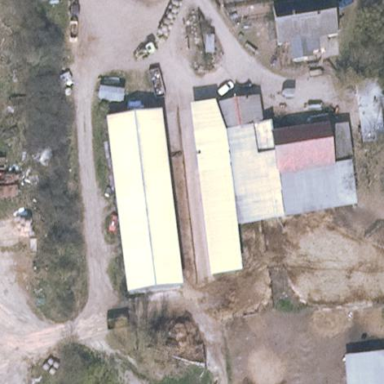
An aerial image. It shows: Farmyard area.